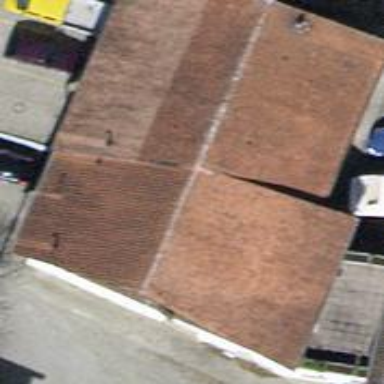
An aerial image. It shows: Car repair shop located in building.